Question: this is estructure of mi database for movie online store:

And these are the sql statements for its creation
'''
CREATE TABLE 'movies' (
'id_movie' varchar(4) NOT NULL default '',
'nom_movie' varchar(30) default NULL,
'detall_movie' text,
'precio_movie' varchar(6) default NULL,
'img_rut_movie' varchar(50) default NULL,
PRIMARY KEY ('id_movie')
) ENGINE=InnoDB DEFAULT CHARSET=utf8;
'''
'''
CREATE TABLE 'genres' (
'id_genre' varchar(3) collate utf8_bin NOT NULL default '',
'nom_genre' varchar(20) collate utf8_bin default NULL,
PRIMARY KEY ('id_genero')
) ENGINE=InnoDB DEFAULT CHARSET=utf8 COLLATE=utf8_bin;
'''
'''
CREATE TABLE 'movie_genre' (
'id_movie' varchar(4) collate utf8_bin default NULL,
'id_genre' varchar(3) collate utf8_bin default NULL,
FOREIGN KEY(id_movie) REFERENCES movies(id_movie),
FOREIGN KEY(id_genero) REFERENCES generos(id_genero)
) ENGINE=InnoDB DEFAULT CHARSET=utf8 COLLATE=utf8_bin;
'''
And e.g. , I want to show the movies that belong to the genre "Action":
'''
SELECT nom_movie FROM movies, genres, movie_genre WHERE genres.nom_genre = 'action';
'''
But it shows more than 1200 results!!, ie repeats the 36 movies that are hosted in the movies table 36 times.
I hope you can help!!
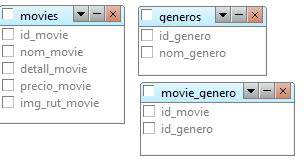
Answer: Even with a Distinct that's an inefficient query. I'd suggest a proper inner join. This should do it:
'''
select
m.nom_movie
FROM
movies
inner join
movie_genre mg
on
m.id_movie=mg.id_movie
inner join
genres g
on
mg.id_genre=g.id_genre
where
g.nom_genre = 'action';
'''